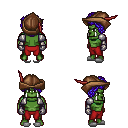
a pixel art fantasy rpg character, male body template, orc, green skin, steel arm armor, red pants, blue curly afro hairstyle, leather cap, metal gloves, white slippers, four views (front, back, left, right), 2x2 character sprite sheet, small pixel art, hard edges, no anti-aliasing